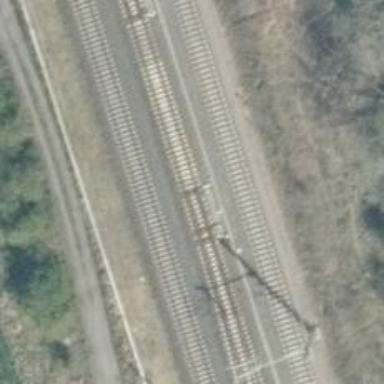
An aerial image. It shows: Railway switch with the turnout side on the right.